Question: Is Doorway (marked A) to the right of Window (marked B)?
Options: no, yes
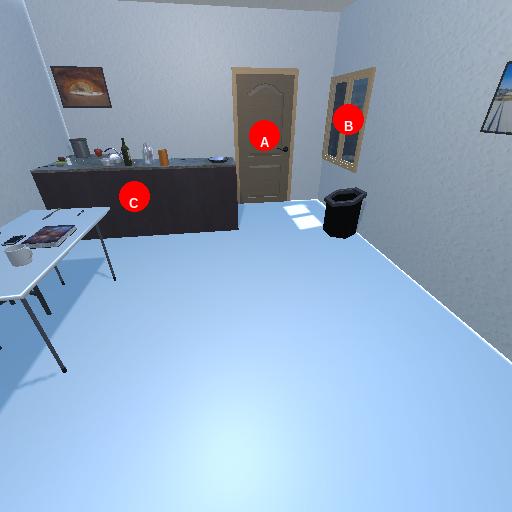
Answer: no